Question: Count the number of objects in the diagram.
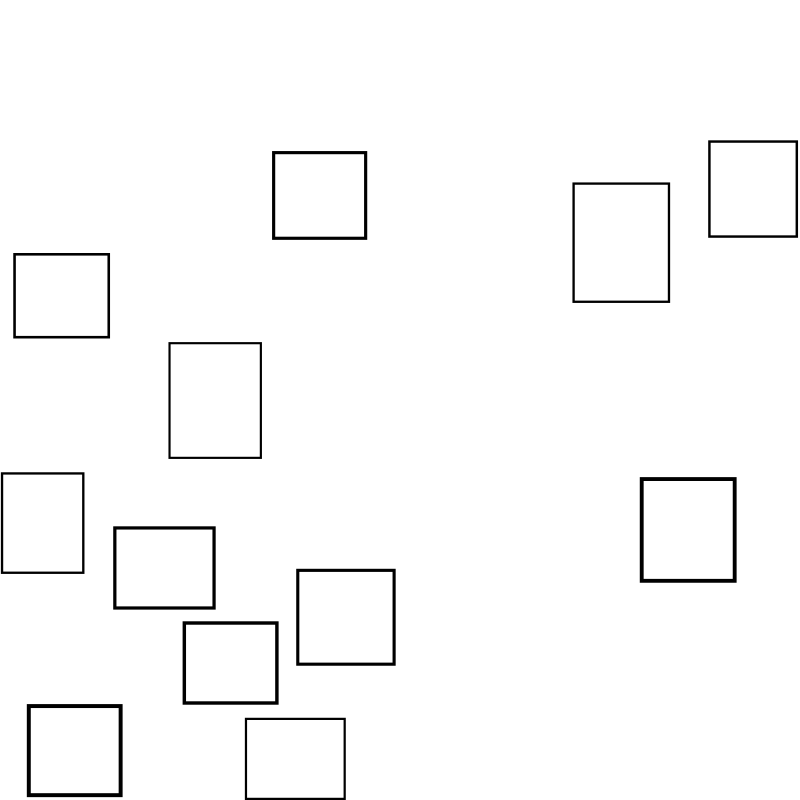
Answer: 12